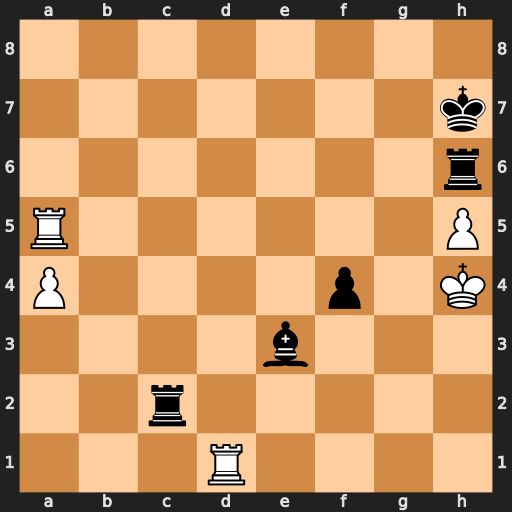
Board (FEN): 8/7k/7r/R6P/P4p1K/4b3/2r5/3R4
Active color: w
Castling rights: -
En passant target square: -
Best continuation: Rd7+ Kh8 Ra8+ Rc8 Rxc8#